Question: In my project i implemented a ticker animation which scrolls text horizontally.
my problem is when i goes to another viewcontroller memory starts to increase constantly.
here is my code for ticker animation
'''
-(void)scrollTheBreakingNews
{
if (isTicker)
{
self.ticker.text = textToScroll;
if (!pauseTicker)
{
if (isTicker)
{
NSAttributedString *str = [[NSAttributedString alloc]initWithString:textToScroll];
CGSize textSize = [str size];
if (isTicker)
{
float duration = (textSize.width + self.tickerView.frame.size.width) / 65.0f;
float startingX=0.0f;
float endX=0.0f;
if (isTicker)
{
self.ticker.frame = scrollLabelFrame;
if (isTicker)
{
startingX = self.tickerView.frame.size.width;
endX = -textSize.width;
if (isTicker)
{
self.ticker.frame = CGRectMake(startingX, 0.0f, textSize.width, 25.0f);
[UIView beginAnimations:@"" context:nil];
[UIView setAnimationCurve:UIViewAnimationCurveLinear];
[UIView setAnimationDuration:duration];
[UIView setAnimationDelegate:self];
[UIView setAnimationDidStopSelector:@selector(tickerStop)];
if (isTicker)
{
CGRect tickerFrame = self.ticker.frame;
tickerFrame.origin.x = endX;
if (isTicker)
{
[self.ticker setFrame:tickerFrame];
[UIView commitAnimations];
}
}
}
}
}
}
}
}
}
}
-(void)tickerStop
{
if (isTicker)
{
if (!pauseTicker)
{
[self scrollTheBreakingNews];
}
}
else
{
textToScroll=nil;
}
}
'''
memory goes like this:

please help me to solve this. any suggestions appreciated. thanks in advance
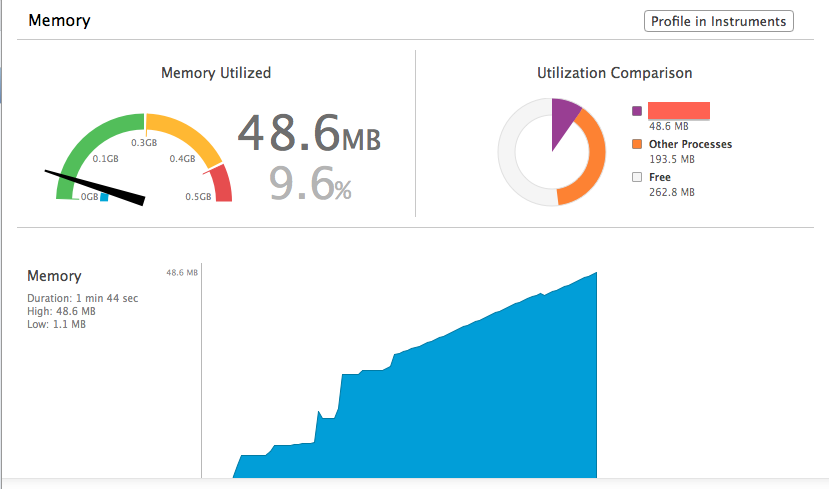
Answer: OK, first thing... wow, you need to improve the code style.
Lemme have a go.
Second, stop using that old style animation code. The docs even say not to use it since iOS 4.0.
'''
-(void)scrollTheBreakingNews
{
//You are already checking isTicker here there is
//no reason to check it another SEVEN times inside this block.
if (isTicker)
{
self.ticker.text = textToScroll;
if (!pauseTicker)
{
NSAttributedString *str = [[NSAttributedString alloc] initWithString:textToScroll];
CGSize textSize = [str size];
float duration = (textSize.width + self.tickerView.frame.size.width) / 65.0f;
float startingX=0.0f;
float endX=0.0f;
self.ticker.frame = scrollLabelFrame;
startingX = self.tickerView.frame.size.width;
endX = -textSize.width;
self.ticker.frame = CGRectMake(startingX, 0.0f, textSize.width, 25.0f);
CGRect tickerFrame = self.ticker.frame;
tickerFrame.origin.x = endX;
[UIView animateWithDuration:duration
delay:0.0
options:UIViewAnimationOptionsCurveLinear
animations:^(){
self.ticker.frame = tickerFrame
}
completion:^(BOOL finished){
[self tickerStop];
}];
}
}
}
-(void)tickerStop
{
if (!pauseTicker
&& isTicker) {
[self scrollTheBreakingNews];
}
else {
textToScroll=nil;
}
}
'''
As for the memory issue. I'd suggest finding which part of the code is causing the issue by profiling the app using instruments.
You may find that this will improve the memory usage anyway? Maybe, but not 100% certain on that.